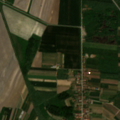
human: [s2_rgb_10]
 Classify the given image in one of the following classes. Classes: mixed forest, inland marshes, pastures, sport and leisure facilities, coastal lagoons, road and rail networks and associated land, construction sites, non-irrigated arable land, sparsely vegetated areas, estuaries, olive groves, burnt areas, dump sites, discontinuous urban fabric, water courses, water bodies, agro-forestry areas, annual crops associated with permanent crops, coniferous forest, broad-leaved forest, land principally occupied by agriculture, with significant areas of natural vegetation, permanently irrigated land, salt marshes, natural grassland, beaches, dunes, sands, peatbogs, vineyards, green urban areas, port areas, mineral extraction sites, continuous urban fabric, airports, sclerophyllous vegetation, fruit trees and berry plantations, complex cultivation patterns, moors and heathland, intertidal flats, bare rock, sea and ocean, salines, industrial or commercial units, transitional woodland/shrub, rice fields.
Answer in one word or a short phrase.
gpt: discontinuous urban fabric, non-irrigated arable land, complex cultivation patterns, land principally occupied by agriculture, with significant areas of natural vegetation